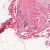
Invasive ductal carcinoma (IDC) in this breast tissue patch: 0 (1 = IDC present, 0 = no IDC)